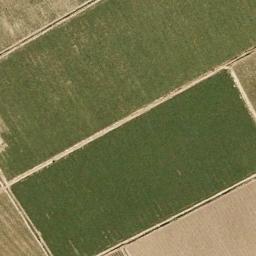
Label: rectangular_farmland